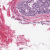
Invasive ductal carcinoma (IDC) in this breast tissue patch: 0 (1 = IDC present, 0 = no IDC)